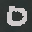
Label: 0